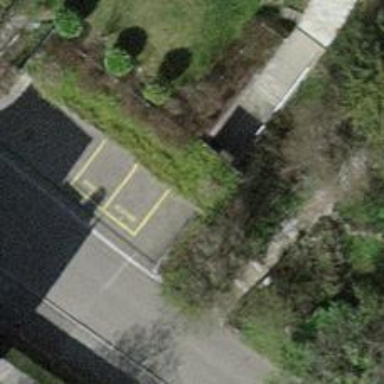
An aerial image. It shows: Gate.